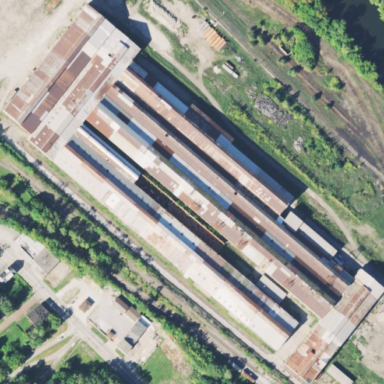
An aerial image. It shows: Industrial building.